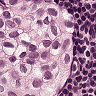
Metastatic tissue present: yes